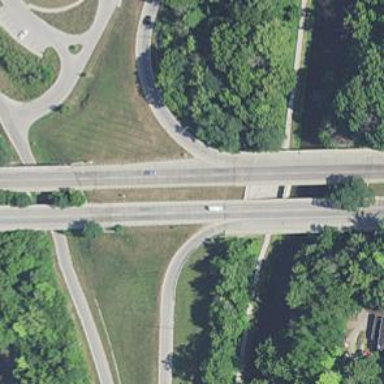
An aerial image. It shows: Primary highway bridge on expressway.